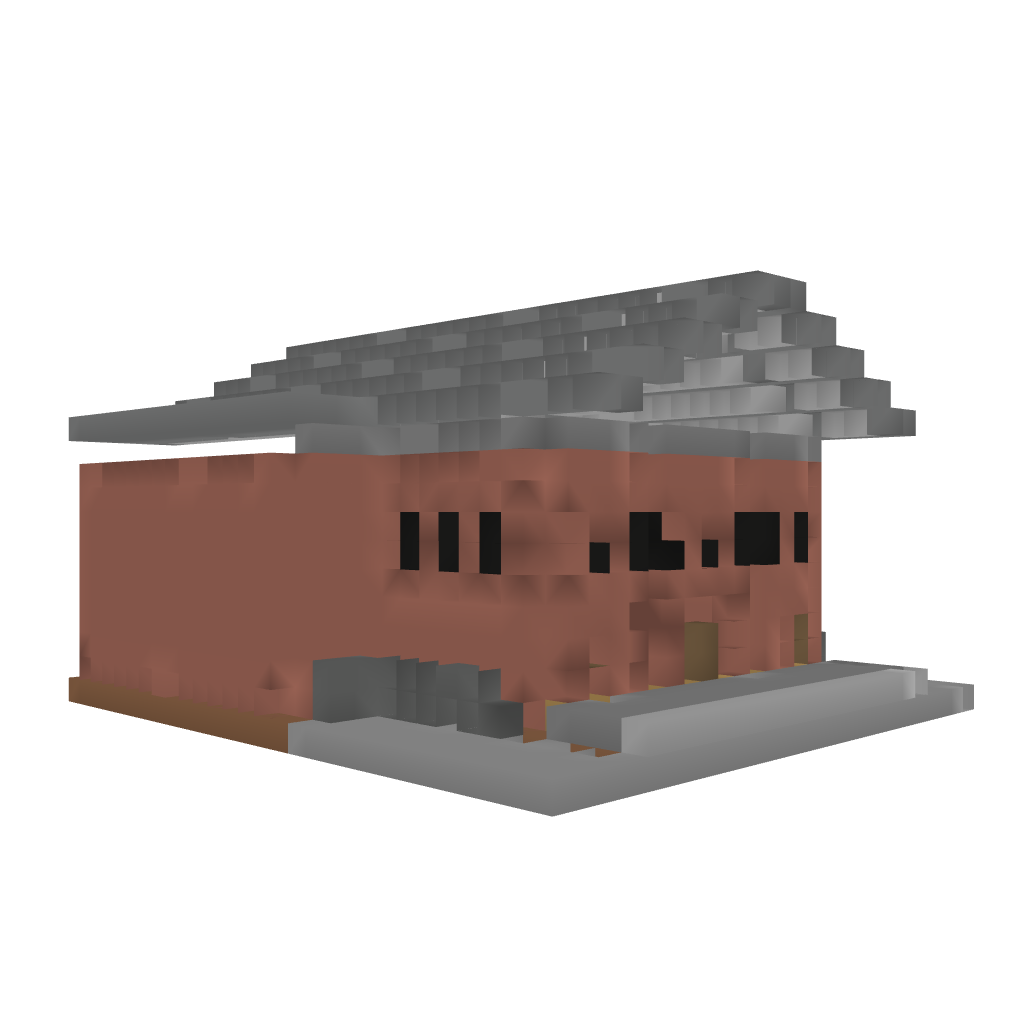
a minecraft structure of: Courthouse